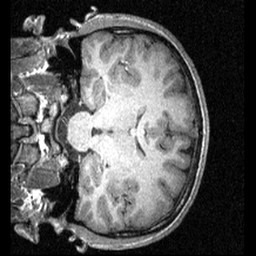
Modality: T1w
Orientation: coronal